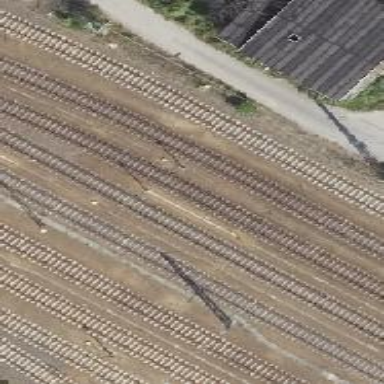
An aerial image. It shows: Rail siding with electrified contact lines for trains.